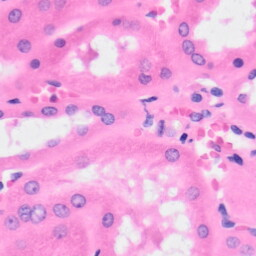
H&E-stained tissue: Kidney